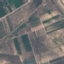
Land use / land cover: PermanentCrop